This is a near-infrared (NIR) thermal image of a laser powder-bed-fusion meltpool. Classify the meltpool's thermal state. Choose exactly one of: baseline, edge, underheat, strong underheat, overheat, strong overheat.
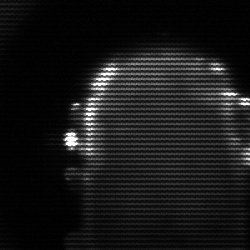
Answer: baseline